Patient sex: M
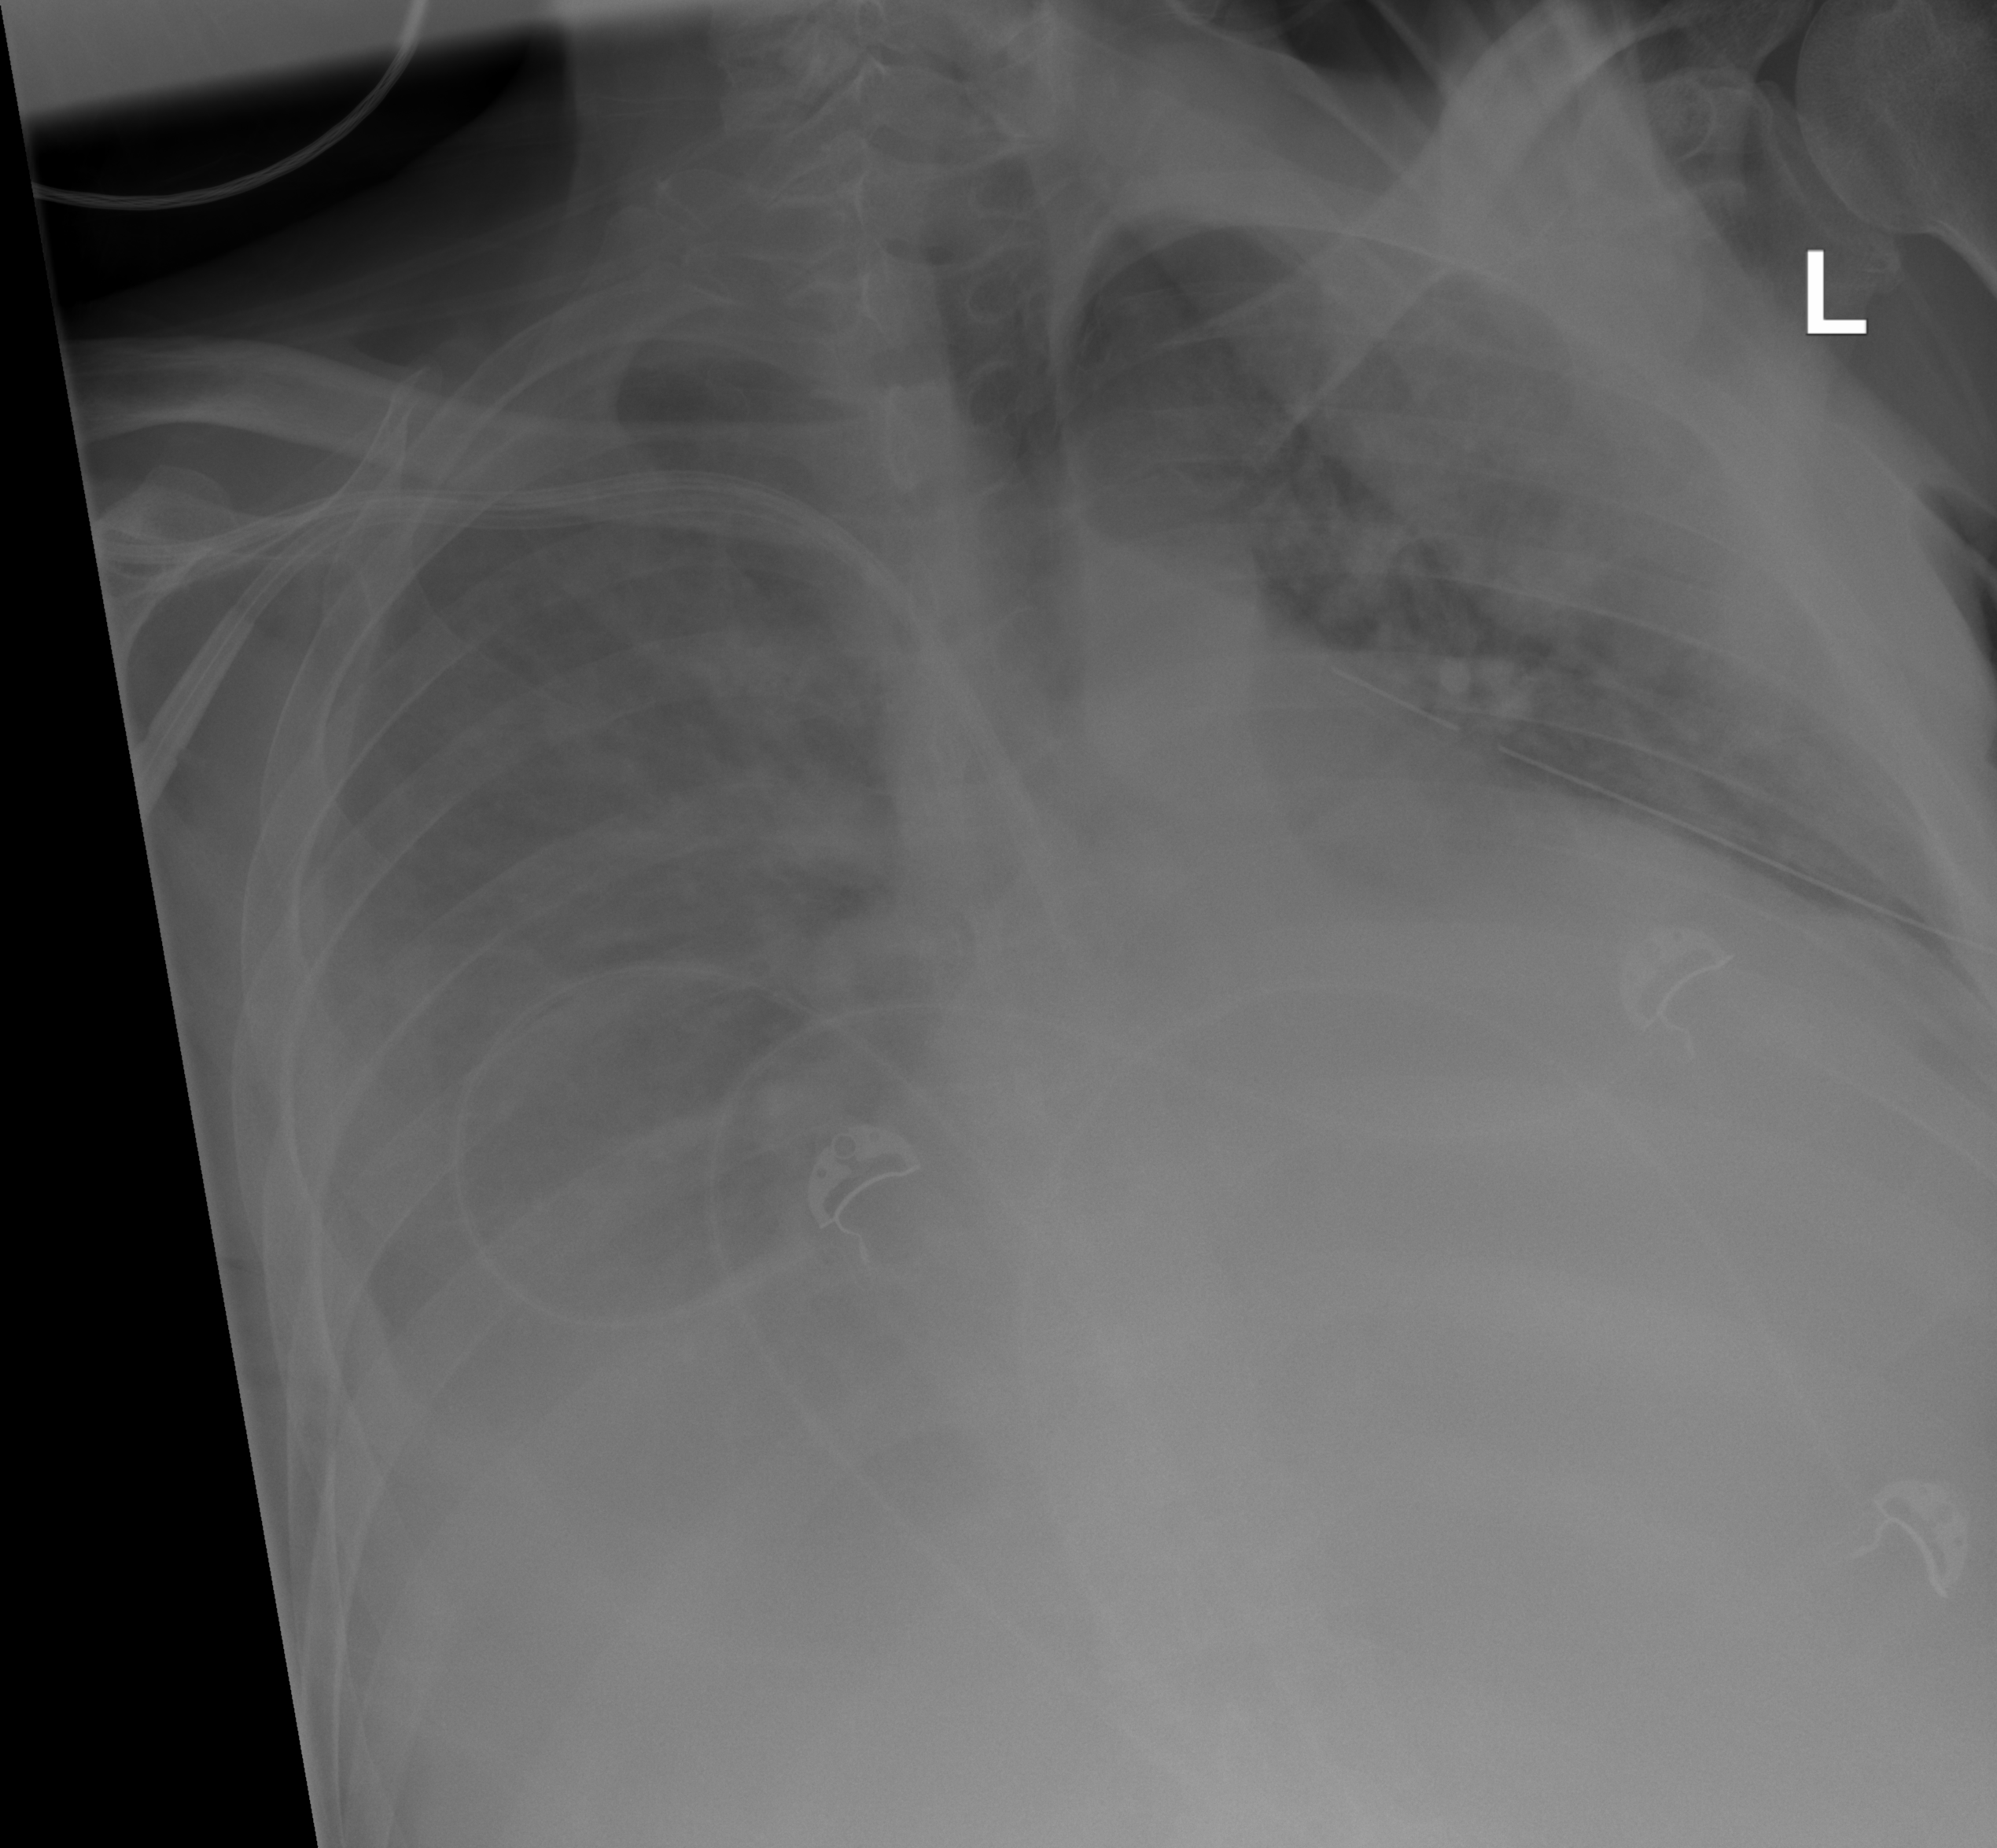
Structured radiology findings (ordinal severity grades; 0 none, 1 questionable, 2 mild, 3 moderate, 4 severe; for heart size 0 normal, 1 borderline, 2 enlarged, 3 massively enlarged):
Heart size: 3
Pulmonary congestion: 3
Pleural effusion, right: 3
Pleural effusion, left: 2
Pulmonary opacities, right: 2
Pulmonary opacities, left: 2
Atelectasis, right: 3
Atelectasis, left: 2